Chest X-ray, PA view. Patient: 59 years old, sex M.
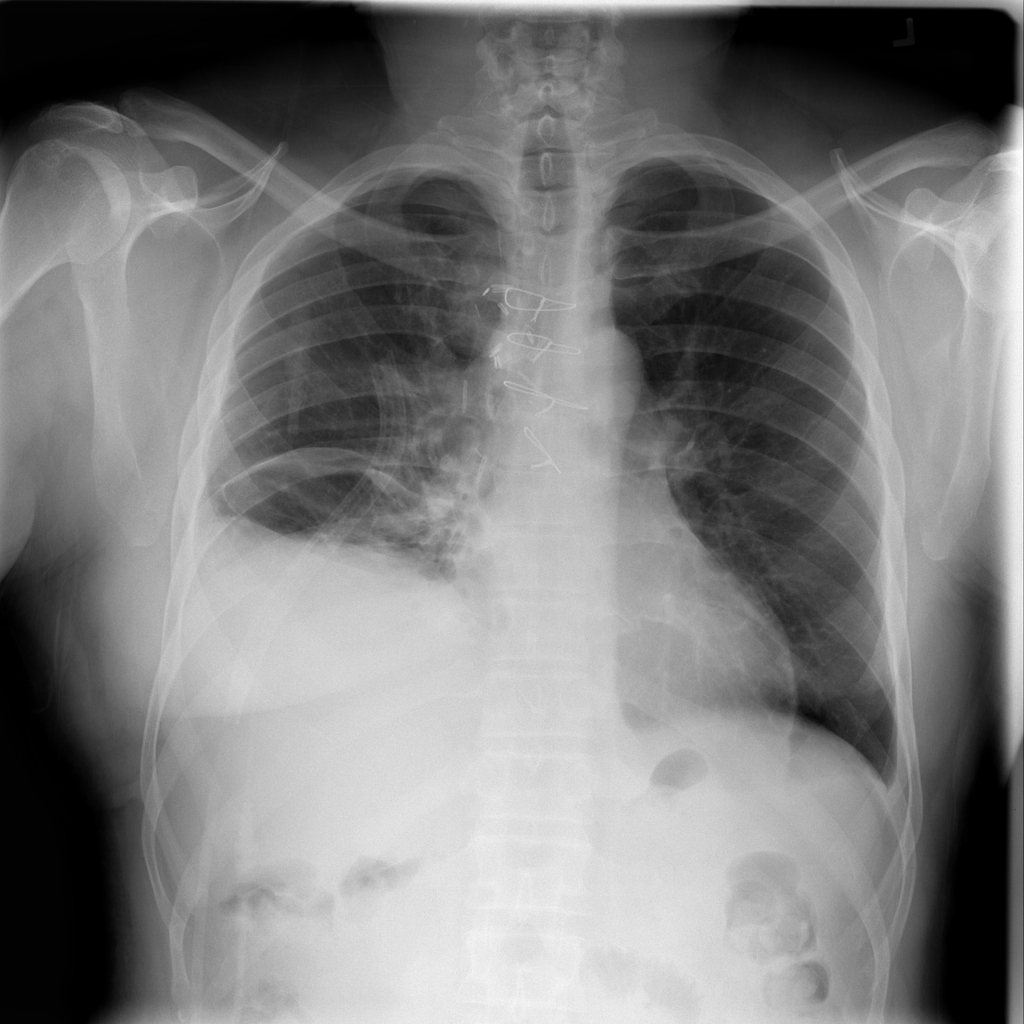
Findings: No Finding